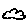
Label: cloud